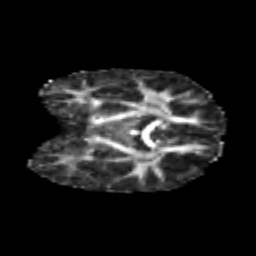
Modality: FA
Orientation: coronal
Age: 5
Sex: female
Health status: healthy